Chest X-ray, AP view. Patient: 25 years old, sex F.
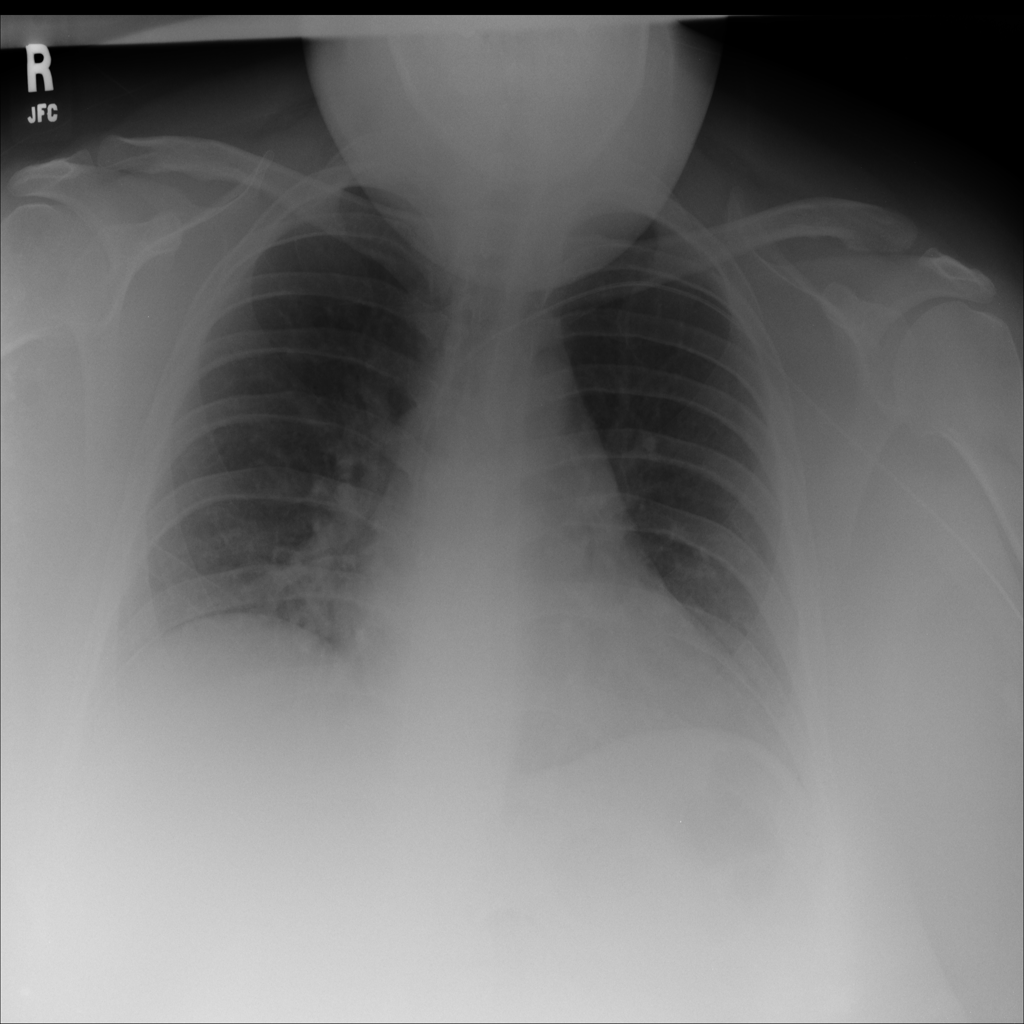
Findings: No Finding